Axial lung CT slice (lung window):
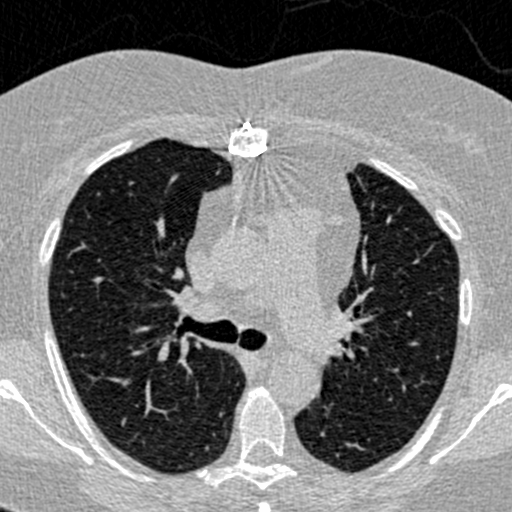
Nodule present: no